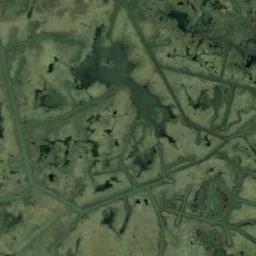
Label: wetland